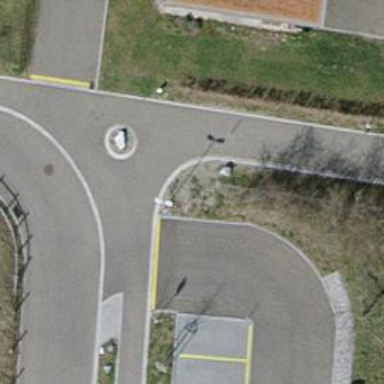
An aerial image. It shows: Bollard.